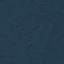
Land use / land cover: Forest